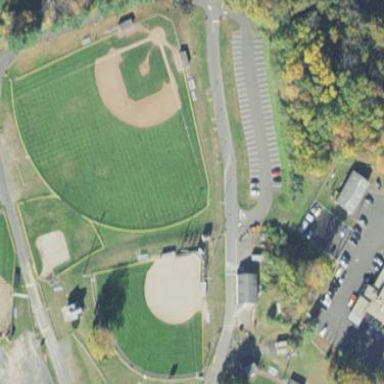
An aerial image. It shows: Baseball pitch for leisure land activities.